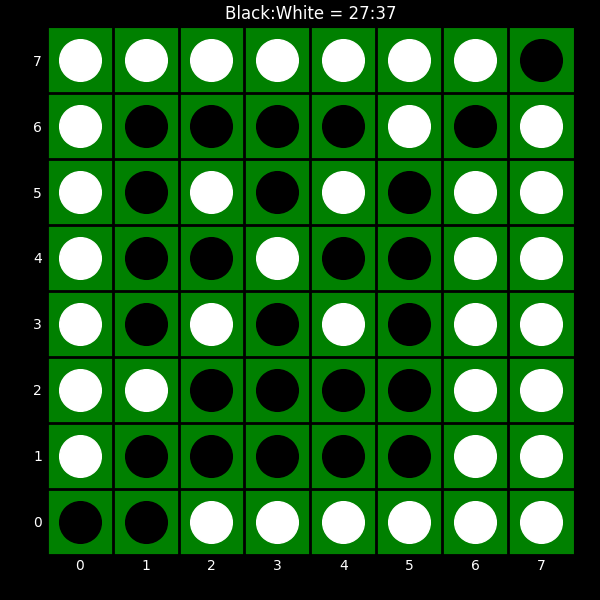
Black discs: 27
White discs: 37